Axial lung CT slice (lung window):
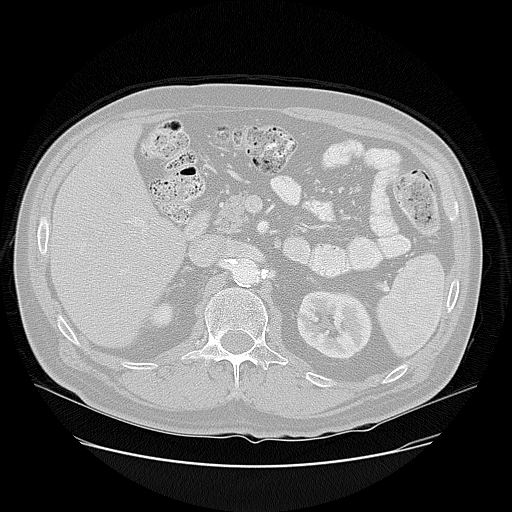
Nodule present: no